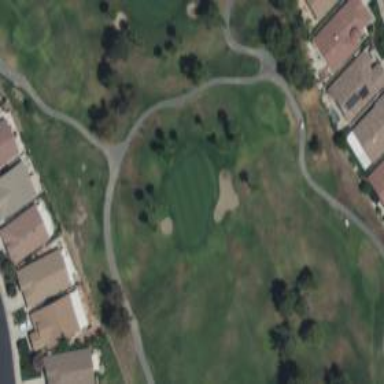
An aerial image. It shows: Golf hole.